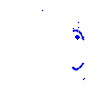
Particle: kaon